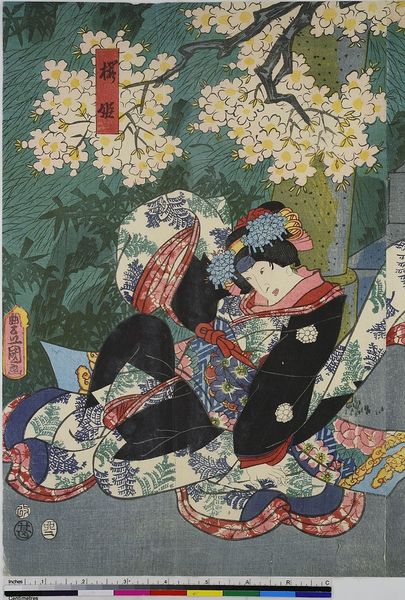
Titel: Die Schauspieler Nakamura Shibajaku I als Tonoinosuke Kiyoharu, Kataoka Gado II als Seigen no rei und Iwai Kumesaburo III als Sakura Hime
Künstler: Utagawa Kunisada
Standort: Hamburg
Institution: Museum für Kunst und Gewerbe Hamburg
Schlagwörter: baum, blau, gelb, grün, sitzen, blumen, bunt, frau, frisur, haar, schwarz, weiss, blüte, blüten, dame, rot, flächig, muster, wand, signatur, ast, strauch, zweige, figur, pflanze, theater, farbig, holzschnitt, japan, liegen, grafik, floral, farn, japanisch, schriftzeichen, zweig, asien, druck, druckgraphik, druckgrafik, stempel, ornamental, china, konkubine, bambus, zeit, schauspieler, farbholzschnitt, kirsche, kirsch, schauspielerin, kimono, kirschblüte, kirschblüten, roasa, aufwändig, kabuki, edo, reproduktionen, frabig, blüge, druckerzeugnisse, pflanzenornamente, bäume, sträucher, theateraufführung, blütenzweig, soga, hanabutai, banjaku, tempelbaum, farbholtschnitt, irisdruck, geisha, garten, baumblüte